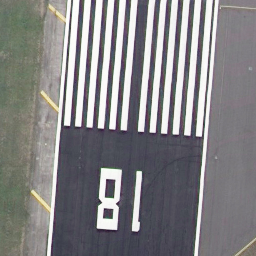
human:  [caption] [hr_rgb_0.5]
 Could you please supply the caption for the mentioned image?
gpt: There are some mark lines and a number on the straight runway .

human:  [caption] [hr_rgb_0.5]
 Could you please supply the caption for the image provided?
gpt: It is a straight runway with some mark lines and a number on it .

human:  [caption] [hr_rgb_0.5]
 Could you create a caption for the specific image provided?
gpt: It is a straight runway with some white mark lines and a number on it .

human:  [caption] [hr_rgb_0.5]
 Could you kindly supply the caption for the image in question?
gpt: A straight runway with some mark lines and a number on it .

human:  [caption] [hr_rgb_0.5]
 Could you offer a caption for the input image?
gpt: A straight runway with some white mark lines and a number on it .